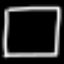
Label: square